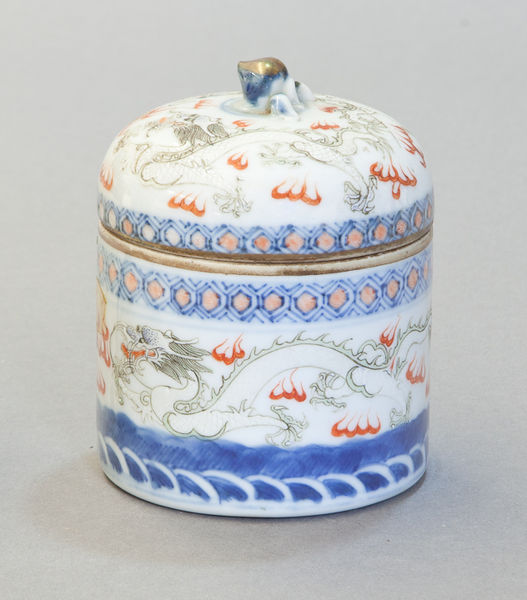
Titel: Covered Jar and cup
Standort: Amherst (Massachusetts, USA)
Institution: Mead Art Museum, Amherst College
Schlagwörter: blue, red, white, window, black, gold, golden, grey, old, japanese, pattern, brown, pot, vase, hand, orange, sea, see, water, waves, metal, decoration, ornament, line, tail, glass, photo, sculpture, wave, urn, ancient, antique, art, ornaments, close, box, shapes, ceramic, vessel, fire, top, candle, beautiful, chinese, claws, whiskers, asian, paint, dragon, china, orient, dish, pottery, flames, round, exotic, jug, oriental, photograph, flame, tee, container, porcelain, porcellain, bowl, painted, can, traditional, dragons, makeup, cream, tube, casket, scales, ea, ceramics, jar, asia, clay, hexagon, swim, cover, claw, lid, expensive, tin, lue, dose, hand painted, porcelin, fragile, embellishment, souvenir, chineese, gol, chast, hand painter, oajar, porcellaine, aasia